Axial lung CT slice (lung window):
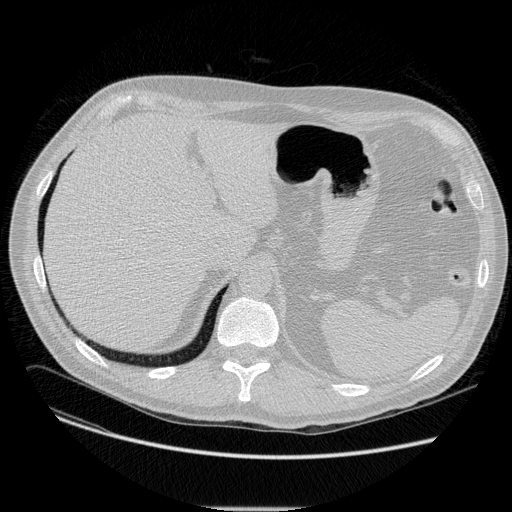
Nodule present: no